Question: I have a table with name rating as this.

I am writing the query like this
'''
SELECT user_id, sum(score) as score
FROM quiz_rashad.rating
group by user_id
order by score desc
'''
then how I get rating index of the 12th user?
Thank you for helping.
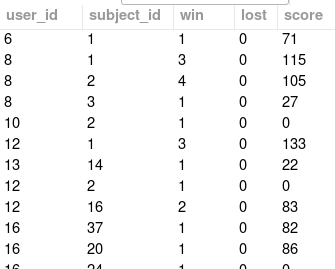
Answer: Assuming, that "the 12th user" means the user with the ID 12:
In MySQL 8.0+ you can use 'dense_rank()'.
'''
SELECT x.rating_index
FROM (SELECT r.user_id,
dense_rank() OVER (ORDER BY sum(r.score) DESC) rating_index
FROM quiz_rashad.rating r
GROUP BY r.user_id) x
WHERE x.user_id = 12;
'''
---
Edit:
For MySQL 5.7 you have to use subqueries getting the distinct count of total scores greater than or equal the total score for the user with ID 12.
'''
SELECT count(DISTINCT x.score) rating_index
FROM (SELECT r.user_id,
sum(r.score) score
FROM quiz_rashad.rating r
GROUP BY r.user_id) x
WHERE x.score >= (SELECT sum(r.score)
FROM quiz_rashad.rating r
WHERE r.user_id = 12)
'''